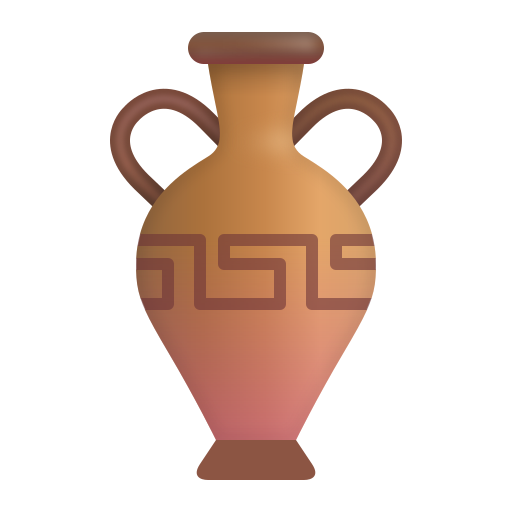
amphora color